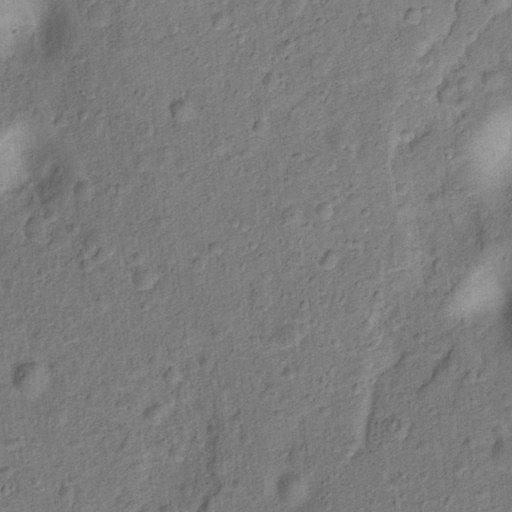
Classes present: Background, Cone